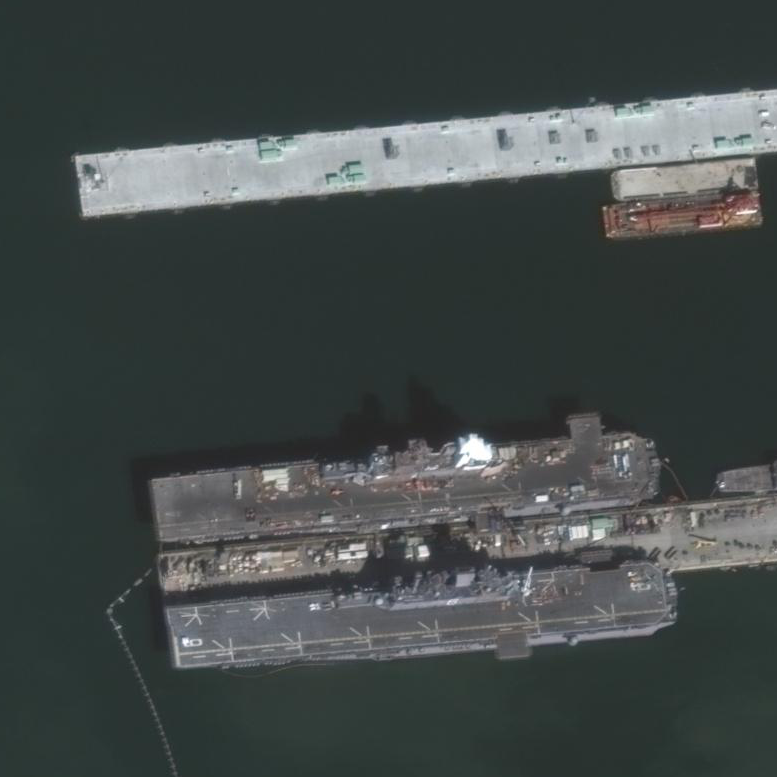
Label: Wasp-class_assault_ship